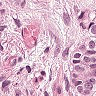
Metastatic tissue present: yes